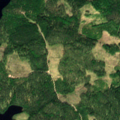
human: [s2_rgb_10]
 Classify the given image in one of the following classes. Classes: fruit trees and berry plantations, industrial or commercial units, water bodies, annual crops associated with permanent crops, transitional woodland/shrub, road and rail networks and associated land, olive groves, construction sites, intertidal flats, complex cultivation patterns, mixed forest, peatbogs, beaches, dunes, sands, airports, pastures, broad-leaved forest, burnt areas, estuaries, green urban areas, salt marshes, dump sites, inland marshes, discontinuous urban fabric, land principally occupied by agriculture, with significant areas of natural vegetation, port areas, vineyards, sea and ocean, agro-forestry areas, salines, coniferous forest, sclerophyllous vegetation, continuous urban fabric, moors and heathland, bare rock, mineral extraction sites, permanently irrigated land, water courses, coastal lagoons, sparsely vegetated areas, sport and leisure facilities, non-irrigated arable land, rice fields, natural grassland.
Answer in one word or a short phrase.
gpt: broad-leaved forest, coniferous forest, transitional woodland/shrub, water bodies